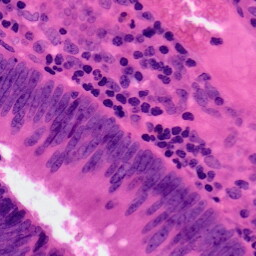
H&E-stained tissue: Colon